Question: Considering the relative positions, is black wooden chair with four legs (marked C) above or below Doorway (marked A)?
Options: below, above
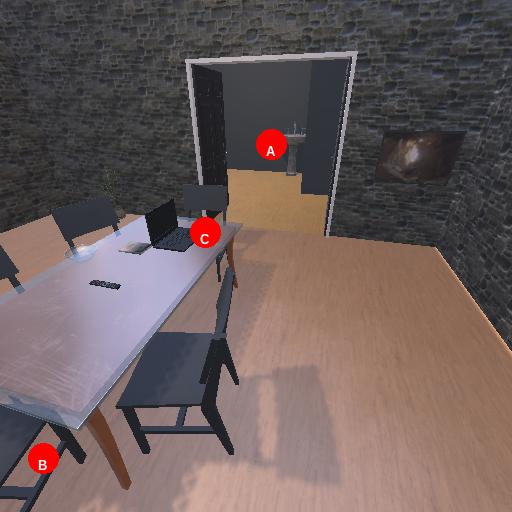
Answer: below